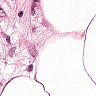
Metastatic tissue present: yes